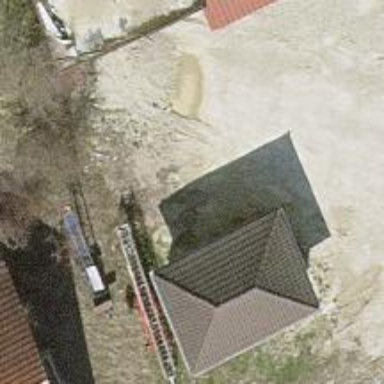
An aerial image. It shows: Simple house.